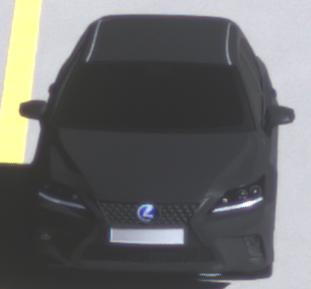
Make: Lexus
Model: CT 200h
Detailed model: CT (A10)
Model produced from: 2014/03
Model produced until: 2017/10
Doors: 5
Color: black
Road condition: dry road
Daytime: morning or afternoon
Contrast: high contrast